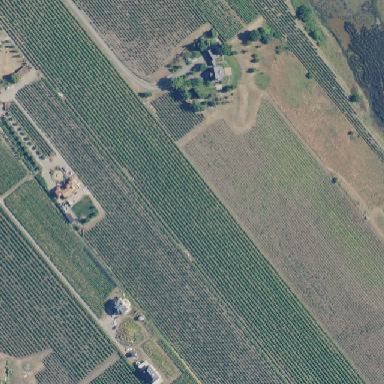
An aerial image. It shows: Vineyard growing wine grapes.